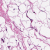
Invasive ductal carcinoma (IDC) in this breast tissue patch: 0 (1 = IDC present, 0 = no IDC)